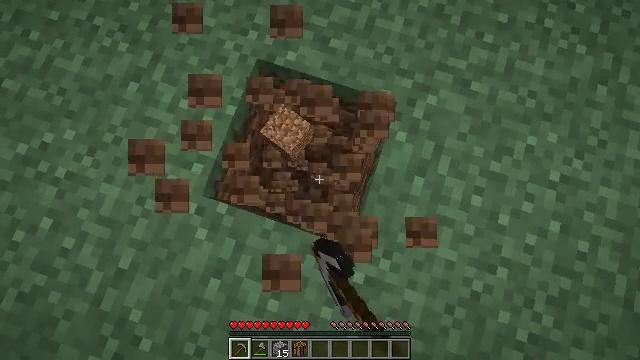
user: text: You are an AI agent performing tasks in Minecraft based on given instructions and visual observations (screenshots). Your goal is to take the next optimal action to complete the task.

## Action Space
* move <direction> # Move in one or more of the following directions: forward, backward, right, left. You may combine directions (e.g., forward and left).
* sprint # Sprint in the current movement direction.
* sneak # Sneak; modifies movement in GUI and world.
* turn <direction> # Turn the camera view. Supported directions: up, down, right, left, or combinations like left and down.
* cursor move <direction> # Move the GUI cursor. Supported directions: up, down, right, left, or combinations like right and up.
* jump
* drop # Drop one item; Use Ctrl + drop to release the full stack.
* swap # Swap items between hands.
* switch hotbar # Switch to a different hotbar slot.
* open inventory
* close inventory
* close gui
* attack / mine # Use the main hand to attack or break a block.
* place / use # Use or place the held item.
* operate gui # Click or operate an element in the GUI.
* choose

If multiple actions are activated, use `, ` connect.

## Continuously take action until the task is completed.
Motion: motion action
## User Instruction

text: Break the grass block.
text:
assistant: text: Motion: attack / mine